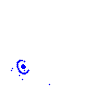
Particle: proton